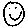
Label: smiley face